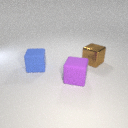
large blue rubber cube to the left of large brown metal cube